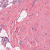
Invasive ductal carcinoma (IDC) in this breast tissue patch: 0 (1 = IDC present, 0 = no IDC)